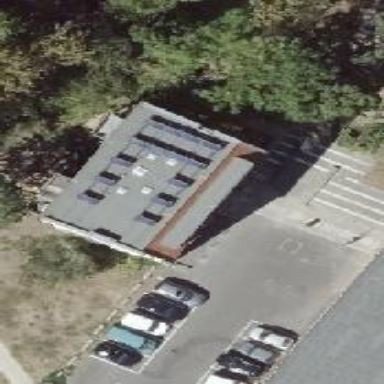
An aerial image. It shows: Apartments building with saltbox roof shape.